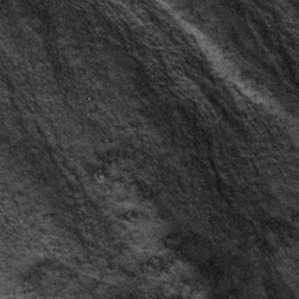
Label: frost